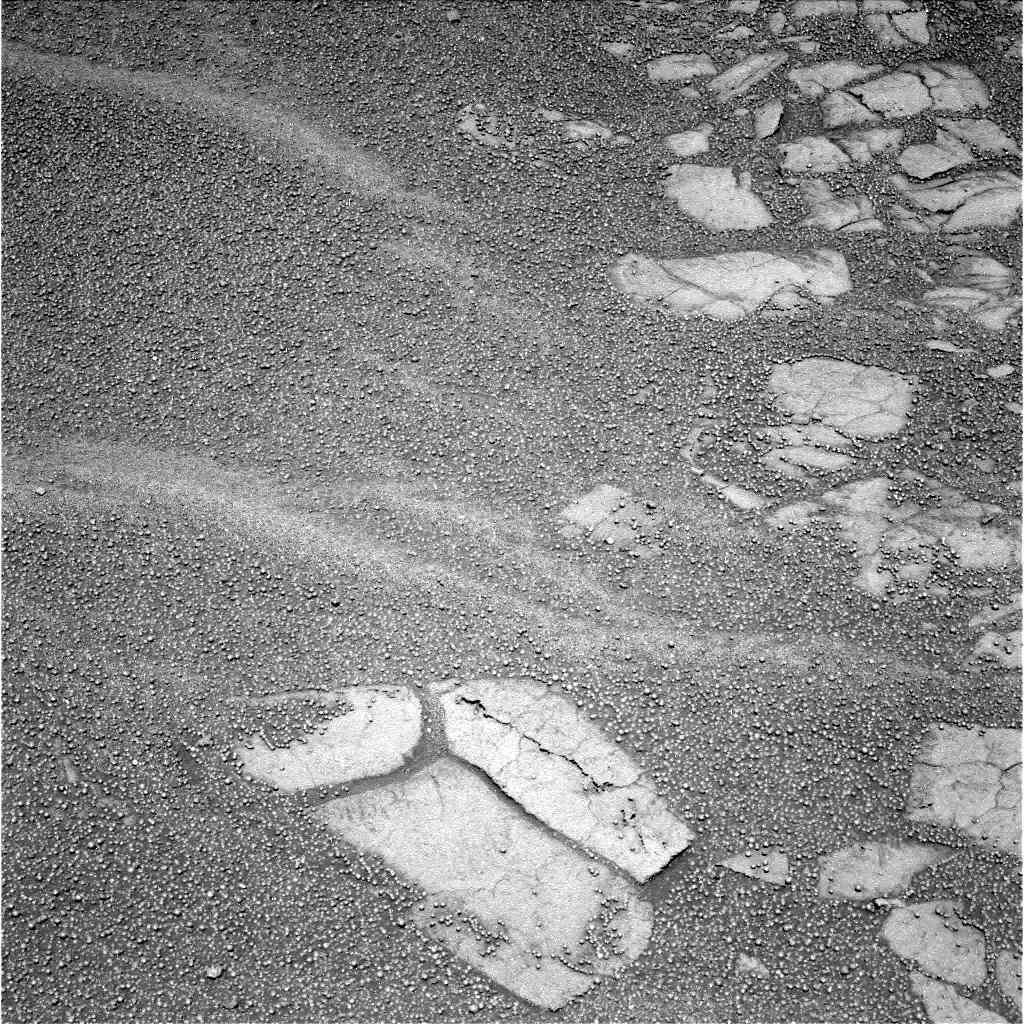
Terrain classes present: Bedrock, Gravel / Sand / Soil